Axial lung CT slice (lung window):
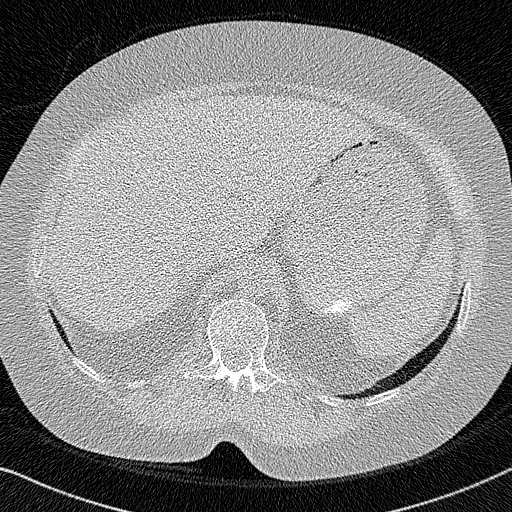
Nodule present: no